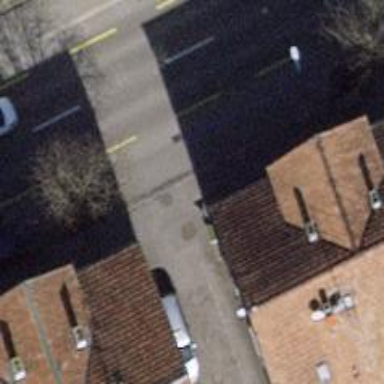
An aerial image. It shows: Sidewalk along the footway.